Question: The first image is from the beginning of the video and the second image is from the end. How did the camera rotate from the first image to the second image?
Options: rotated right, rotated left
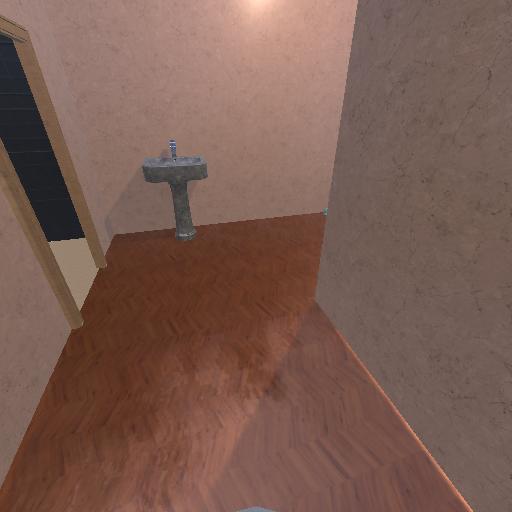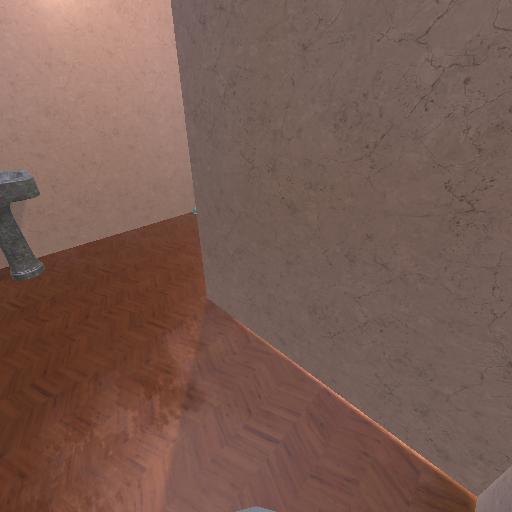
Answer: rotated right